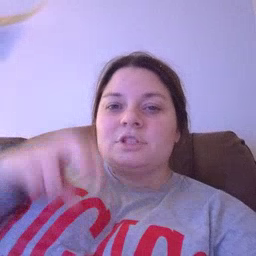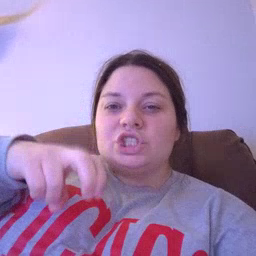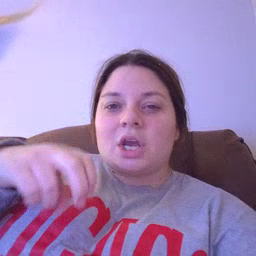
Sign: chair